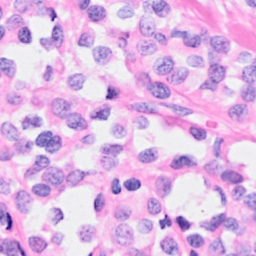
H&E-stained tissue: Breast